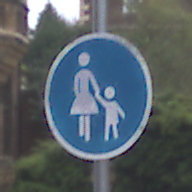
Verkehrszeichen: Gehweg
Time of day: Midday
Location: Outdoor (Urban)
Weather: Overcast
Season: NotSpecified
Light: Natural